Question: I am new to Python, and currently having a rough time with turtle graphics. This is what I am trying to solve
> On Turtellini (the planet where Python turtles live) the
transportation system propels turtles with a giant slingshot. A
particular turtle's original location (x0, y0) is (-180, -100). He is
then shot upward at an initial vertical velocity (vy) of 88 units per
second and a horizontal velocity (vx) of 20 units per second to the
right. He travels for 16 seconds. The acceleration due to gravity (g)
is 11 units per second squared. The the location of the turtle at a
given second (t) is calculated as follows: x = x0 + vx * t and y = y0
+ vy * t - g/2 * t2 . This program is to show how a turtle travels over this period of time.
The output should be like this:

Here is what I should do;
-
My code so far:
'''
import turtle
def main():
wn = turtle.Screen()
turtellini = turtle.Turtle()
t = int(input("Blab blab blab: "))
x0 = -180
y0 = -100
vx = 20
vy = 88
g = 11
x = (float(x0 + vx * t))
y = (float(y0 + vy * t - g / 2 * t**2))
turtellini.color("black")
turtellini.shape("turtle")
turtellini.up()
turtellini.goto(-180,-100)
turtellini.down()
for i in range(1,16,1):
turtellini.stamp()
turtellini.forward(i)
turtellini.right(i)
print(x)
print(y)
if __name__ == "__main__":
main()
'''
I know I am doing bad; but can anyone help me to solve this problem?
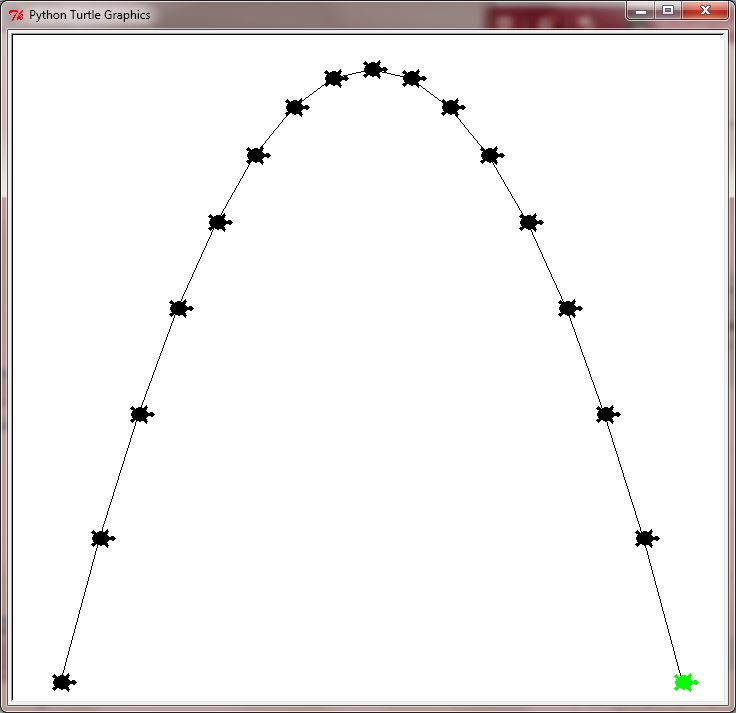
Answer: You seem to have most of the parts and pieces. The biggest issue I see is you didn't put your x,y calculation in the loop. The loop iteration variable 'i' is really 't' in your motion equations. Each time you calculate a new x,y you simply move the turtle to that position:
'''
import turtle
from math import pi, atan
x0, y0 = -180, -100 # initial location
vx, vy = 20.0, 88.0 # initial velocity in units per second
travel_time = 16 # seconds
g = 11.0 # acceleration due to gravity in units per second squared
turtellini = turtle.Turtle(shape='turtle', visible=False)
turtellini.penup()
turtellini.radians() # to make turtle compatible with math.atan()
turtellini.setheading(pi / 2) # straight up
turtellini.goto(x0, y0)
turtellini.pendown()
turtellini.showturtle()
turtellini.stamp()
for t in range(1, travel_time + 1):
x = x0 + vx * t
y = y0 + vy * t - g / 2 * t**2
turtellini.goto(x, y)
print(x, y)
angle = atan((vy * t - g * t**2) / (vx * t)) # a guess!
turtellini.setheading(angle)
turtellini.stamp()
turtle.exitonclick()
'''
Unlike the gold standard image, I assumed the turtle was aerodynamic like a bullet and travelled head first through the flight. I don't know, and couldn't quickly find, the formula for the flight angle of a projectile so I guessed from the existing formulas:
<URL>